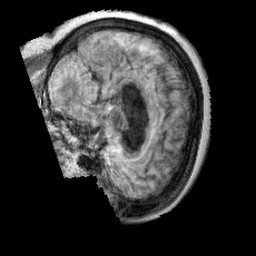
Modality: FLAIR
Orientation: sagittal
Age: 65
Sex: female
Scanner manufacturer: siemens
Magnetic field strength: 3 T
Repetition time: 5 s
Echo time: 0.387 s